Question: You often need View in View.
For example, a client that has many phone numbers.
So you create a view for the client:
'''
- app/view/client/Edit.js
'''
and you create two views for the phone numbers:
'''
- app/view/phone/Edit.js
- app/view/phone/List.js
'''
What is the way to "tie" them properly? (I mean in the client Edit view, show Phones of this client (and only of this one)).
I've already gone through those examples, and I've made my custom MVC based on those "lessons" (that are far from being usable for making professionnal stuff):
- <URL>
You can test my example at my website here:
<URL>
This is a full CRUD system (no CRUD example could be found with the MVC tutorials (and this is "kind of" important to me)).
But now I'd like to make another (model + store + view) about "phone", but when we edit the user, I want to display his/her own phone numbers, and (maybe) add / delete their phone numbers. This is kind of "opening a user view, which contains a phone view that is filtered with the user id".
Any idea / suggestion?
What I've come so far is to create the "phones" view into the "edit user view" but I don't know how to apply the filter. I'm stuck.
Any idea welcome!!
Here's how it should work:

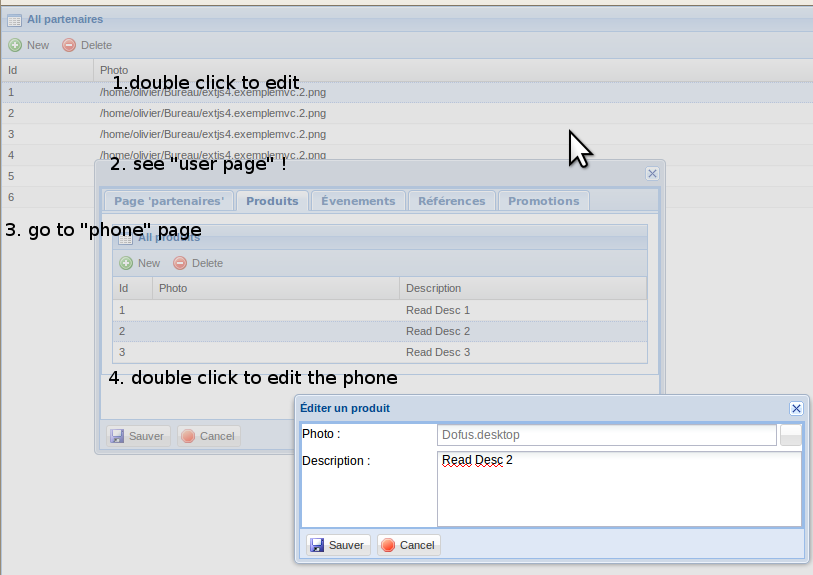
Answer: Your question is not very clear but let me take a stab -
Your edit user view is nothing but a form.
This form, when presented to the user, has phone number related fields. (home, mobile, work, etc)
If you want to be able to edit phone numbers from places other than edit user form, you are right, you need a "separate" view so that it can be reused. In this case, you can extend a fieldset (app/view/phone/Edit.js extends fieldset) and just add it to edit user form. This fieldset by itself wont be usable (it wont have any save logic) but it will be reusable across forms. When your edit user form is submitting, it will automatically submit phone fields too.